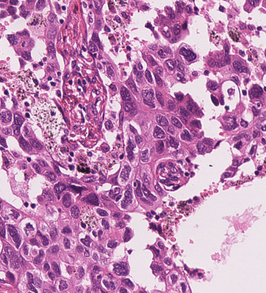
Tumor epithelial tissue: yes
Tumor-associated stroma tissue: yes
Normal tissue: no